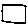
Label: square